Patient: sex F, age 48
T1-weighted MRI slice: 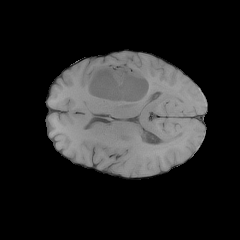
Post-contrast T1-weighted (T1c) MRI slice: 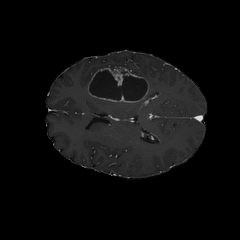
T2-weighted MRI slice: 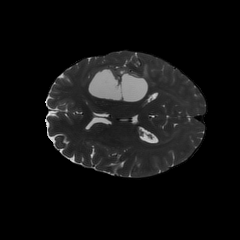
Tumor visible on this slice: yes
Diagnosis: Glioblastoma, IDH-wildtype
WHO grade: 4